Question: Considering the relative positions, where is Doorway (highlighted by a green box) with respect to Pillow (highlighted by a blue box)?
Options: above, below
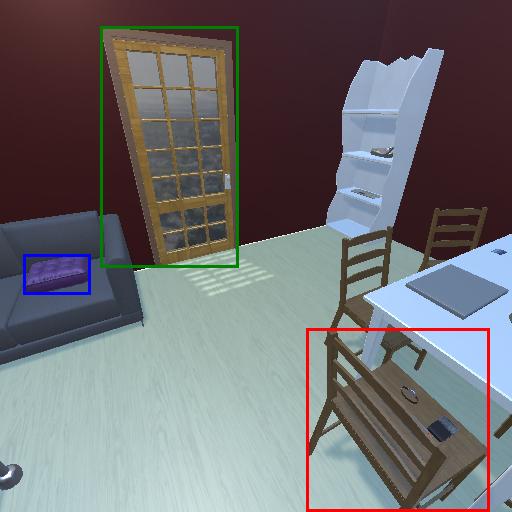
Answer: above